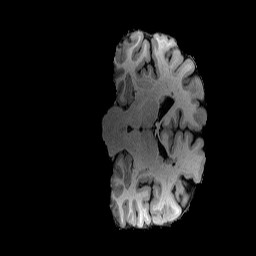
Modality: T1w
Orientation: coronal
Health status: healthy